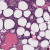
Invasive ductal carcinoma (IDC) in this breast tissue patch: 0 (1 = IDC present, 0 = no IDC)